Question: Is it possible?
I'm studying and I'd like tips and links to tutorials that can help me.

Thanks!
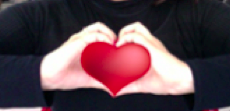
Answer: I just made a similar program using haarcascades with opencv. I'm sure it could easily tied into ARToolKit. Check out my tutorial.
<URL>
I was able to tie ARToolKit to OpenCv with this code. For some reason ARToolKit wanted to use ARGB instead of BGR or RGBA.
'''
ARUint8 rgbTmp[3];
for(int y=0; y < image_opencv->height; y++) {
for(int x=0; x < image_opencv->width; x++) {
rgbTmp[0] = image_opencv->imageData[image_opencv->widthStep * y + x*3]; // B
rgbTmp[1] = image_opencv->imageData[image_opencv->widthStep * y + x*3 + 1]; // G
rgbTmp[2] = image_opencv->imageData[image_opencv->widthStep * y + x*3 + 2]; // R
frame->imageData[frame->widthStep * y + x*4] = 255; // A
frame->imageData[frame->widthStep * y + x*4 + 1] = rgbTmp[2]; // R
frame->imageData[frame->widthStep * y + x*4 + 2] = rgbTmp[1]; // G
frame->imageData[frame->widthStep * y + x*4 + 3] = rgbTmp[0]; // B
}
}
ARUint8 *arImage = (ARUint8 *)frame->imageData; // This is very fast conversion
'''